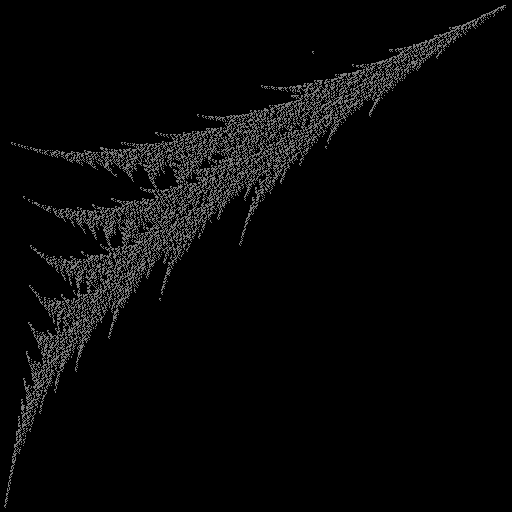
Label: umbrellafern